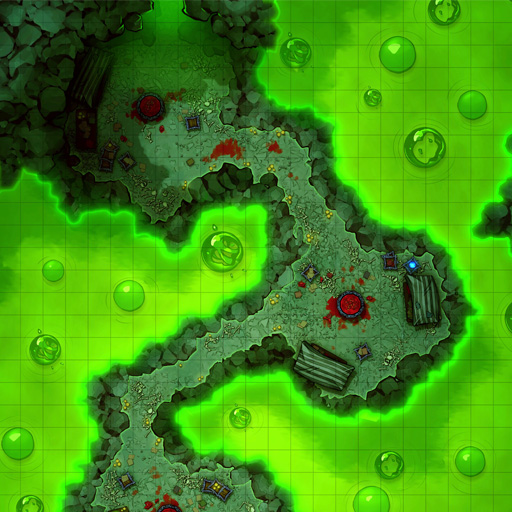
A D&D Grid Map cave passage with acid as a background one entrance to the north and bloodstains (Acidic Passage Map)